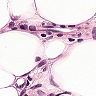
Metastatic tissue present: yes